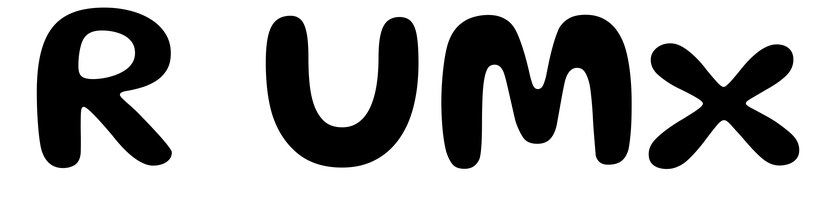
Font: Gluten_Medium